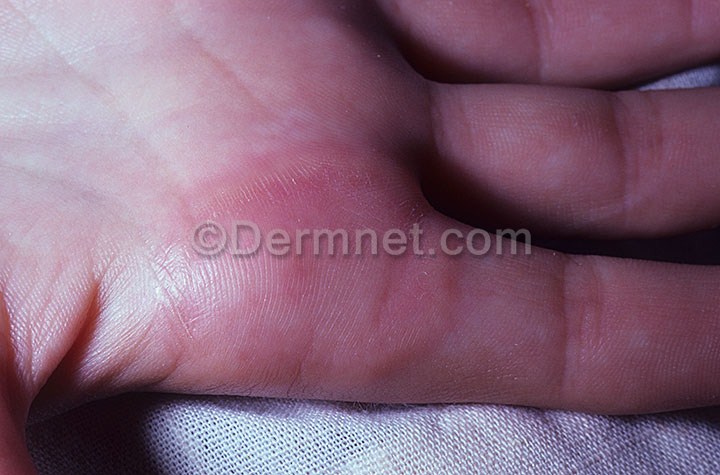
Disease: Systemic Disease